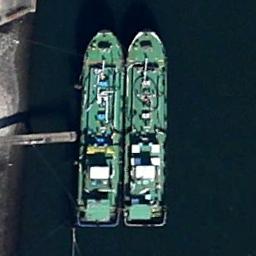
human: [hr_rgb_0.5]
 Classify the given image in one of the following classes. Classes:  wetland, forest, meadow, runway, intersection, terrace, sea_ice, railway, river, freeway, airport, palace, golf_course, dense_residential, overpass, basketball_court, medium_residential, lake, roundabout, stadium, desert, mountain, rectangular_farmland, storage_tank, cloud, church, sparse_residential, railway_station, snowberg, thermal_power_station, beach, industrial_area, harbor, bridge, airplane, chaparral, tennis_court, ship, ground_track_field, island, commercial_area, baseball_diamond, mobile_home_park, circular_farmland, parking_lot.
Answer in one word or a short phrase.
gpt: ship